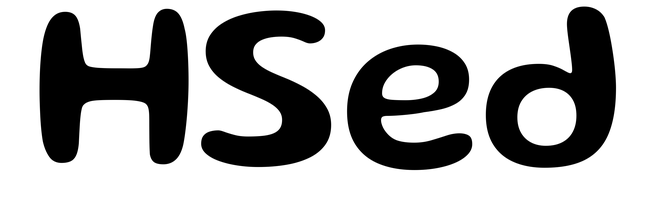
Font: Gluten_Medium